Question: I'm using Aptana to work on my TYPO3 projects. This is getting extremely frustrating:

What do I have to do so it recognizes the markup as valid XML?
I also looked around for an option in Aptana to completely disable XML validation, but with no luck.
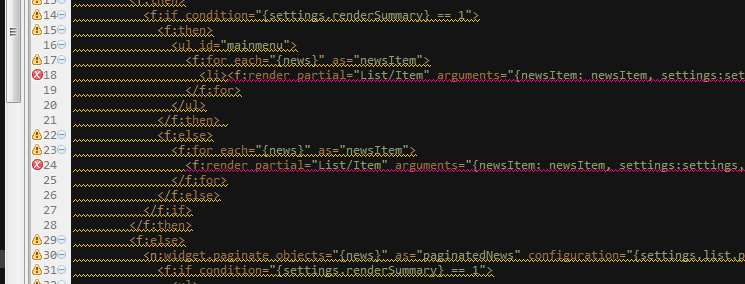
Answer: While this still doesn't result in valid XML, disabling certain HTML validators allows one to, at least, work without distraction.

## Result